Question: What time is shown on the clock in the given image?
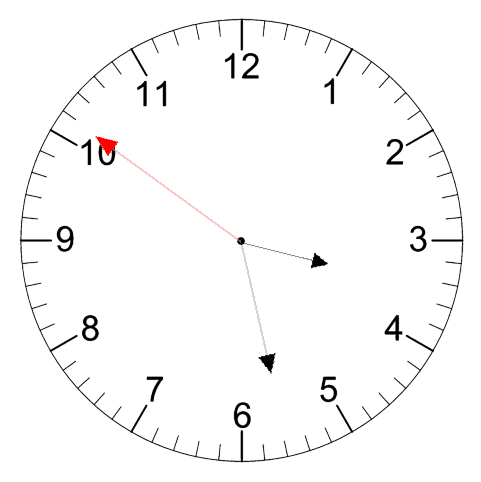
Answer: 03:27:51